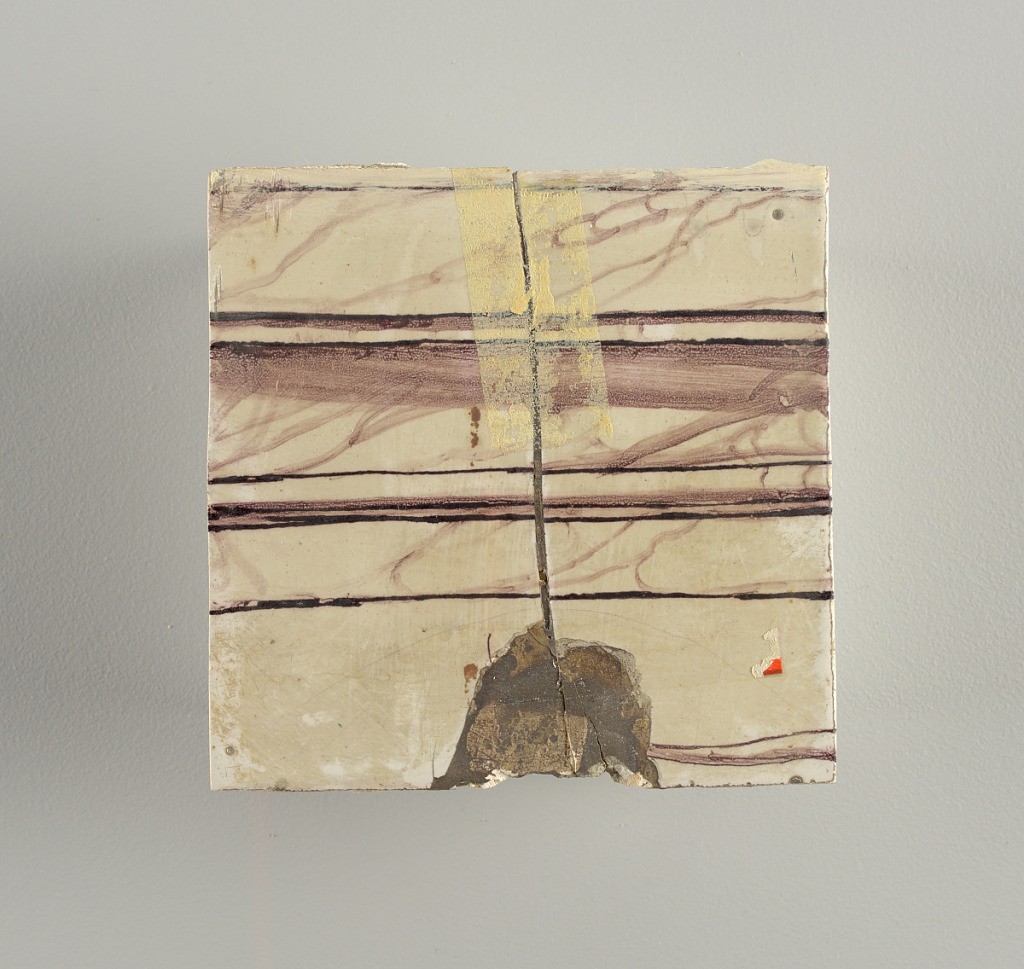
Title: Wall facing
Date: ca. 1725
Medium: tin-glazed earthenware, underglaze
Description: Running design for a frieze or a dado, composed of scrolls of foliage and strapwork, and four repeating motifs--a seated woman in a small upright oval medallion, a putto seated on a rocailled base, and strapwork in axial pattern.  The various panels, A to F, show various repeats of the same design, all being five tiles high and a varying number of tiles wide.